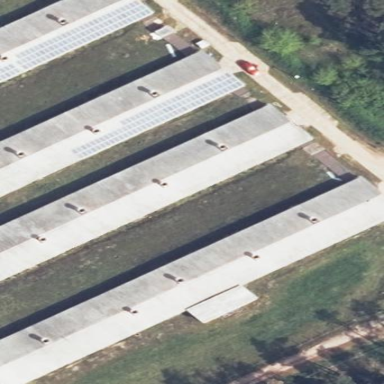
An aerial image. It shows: Gabled roof of grey-colored farm auxiliary building with its roof oriented along the structure.